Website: home-depot
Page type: billing-address
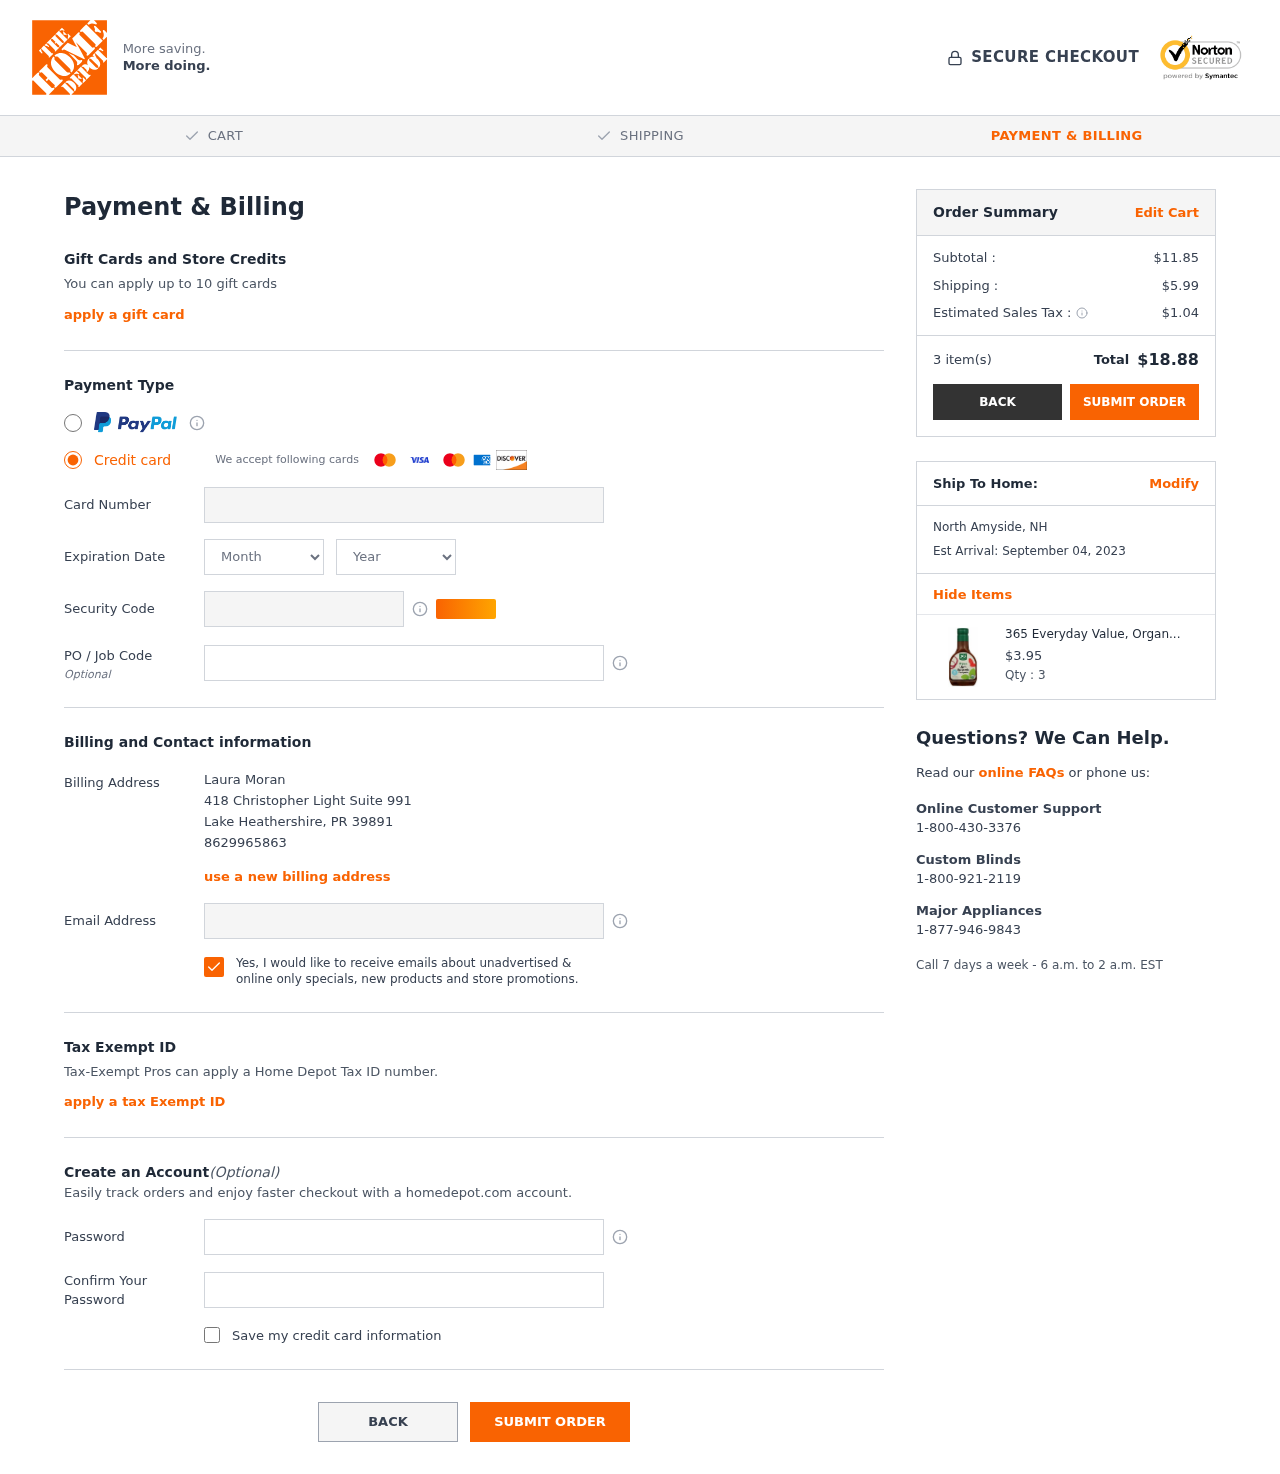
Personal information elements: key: PII_CARD_CVV
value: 300
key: PII_CARD_EXPIRY_MONTH
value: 02
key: PII_CARD_EXPIRY_YEAR
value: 27
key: PII_CARD_NUMBER
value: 6510 0066 5848 4396
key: PII_CITY
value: Lake Heathershire
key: PII_CITY2
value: North Amyside
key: PII_EMAIL
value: lauramoran@gmail.com
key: PII_FULLNAME
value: Laura Moran
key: PII_PHONE
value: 8629965863
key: PII_POSTCODE
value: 39891
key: PII_STATE_ABBR
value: PR
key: PII_STATE_ABBR2
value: NH
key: PII_STREET
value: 418 Christopher Light Suite 991
Product elements: key: PRODUCT1_NAME
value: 365 Everyday Value, Organic Light Balsamic Vinaigrette, 16 fl oz
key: PRODUCT1_PRICE
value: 3.95
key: PRODUCT1_QUANTITY
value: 3
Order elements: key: ORDER_SUBTOTAL
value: $11.85
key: ORDER_SHIPPING_COST
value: $5.99
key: ORDER_TAX
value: $1.04
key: ORDER_NUM_ITEMS
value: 3 item(s)
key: ORDER_TOTAL
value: $18.88
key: ORDER_DELIVERY_DATE
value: Est Arrival: September 04, 2023